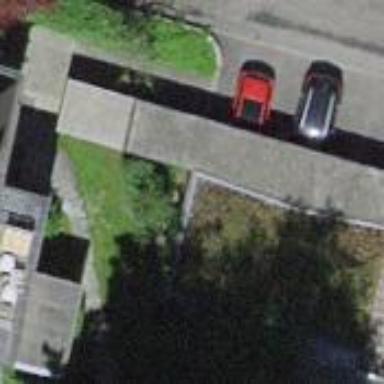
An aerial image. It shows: Garage.